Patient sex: M
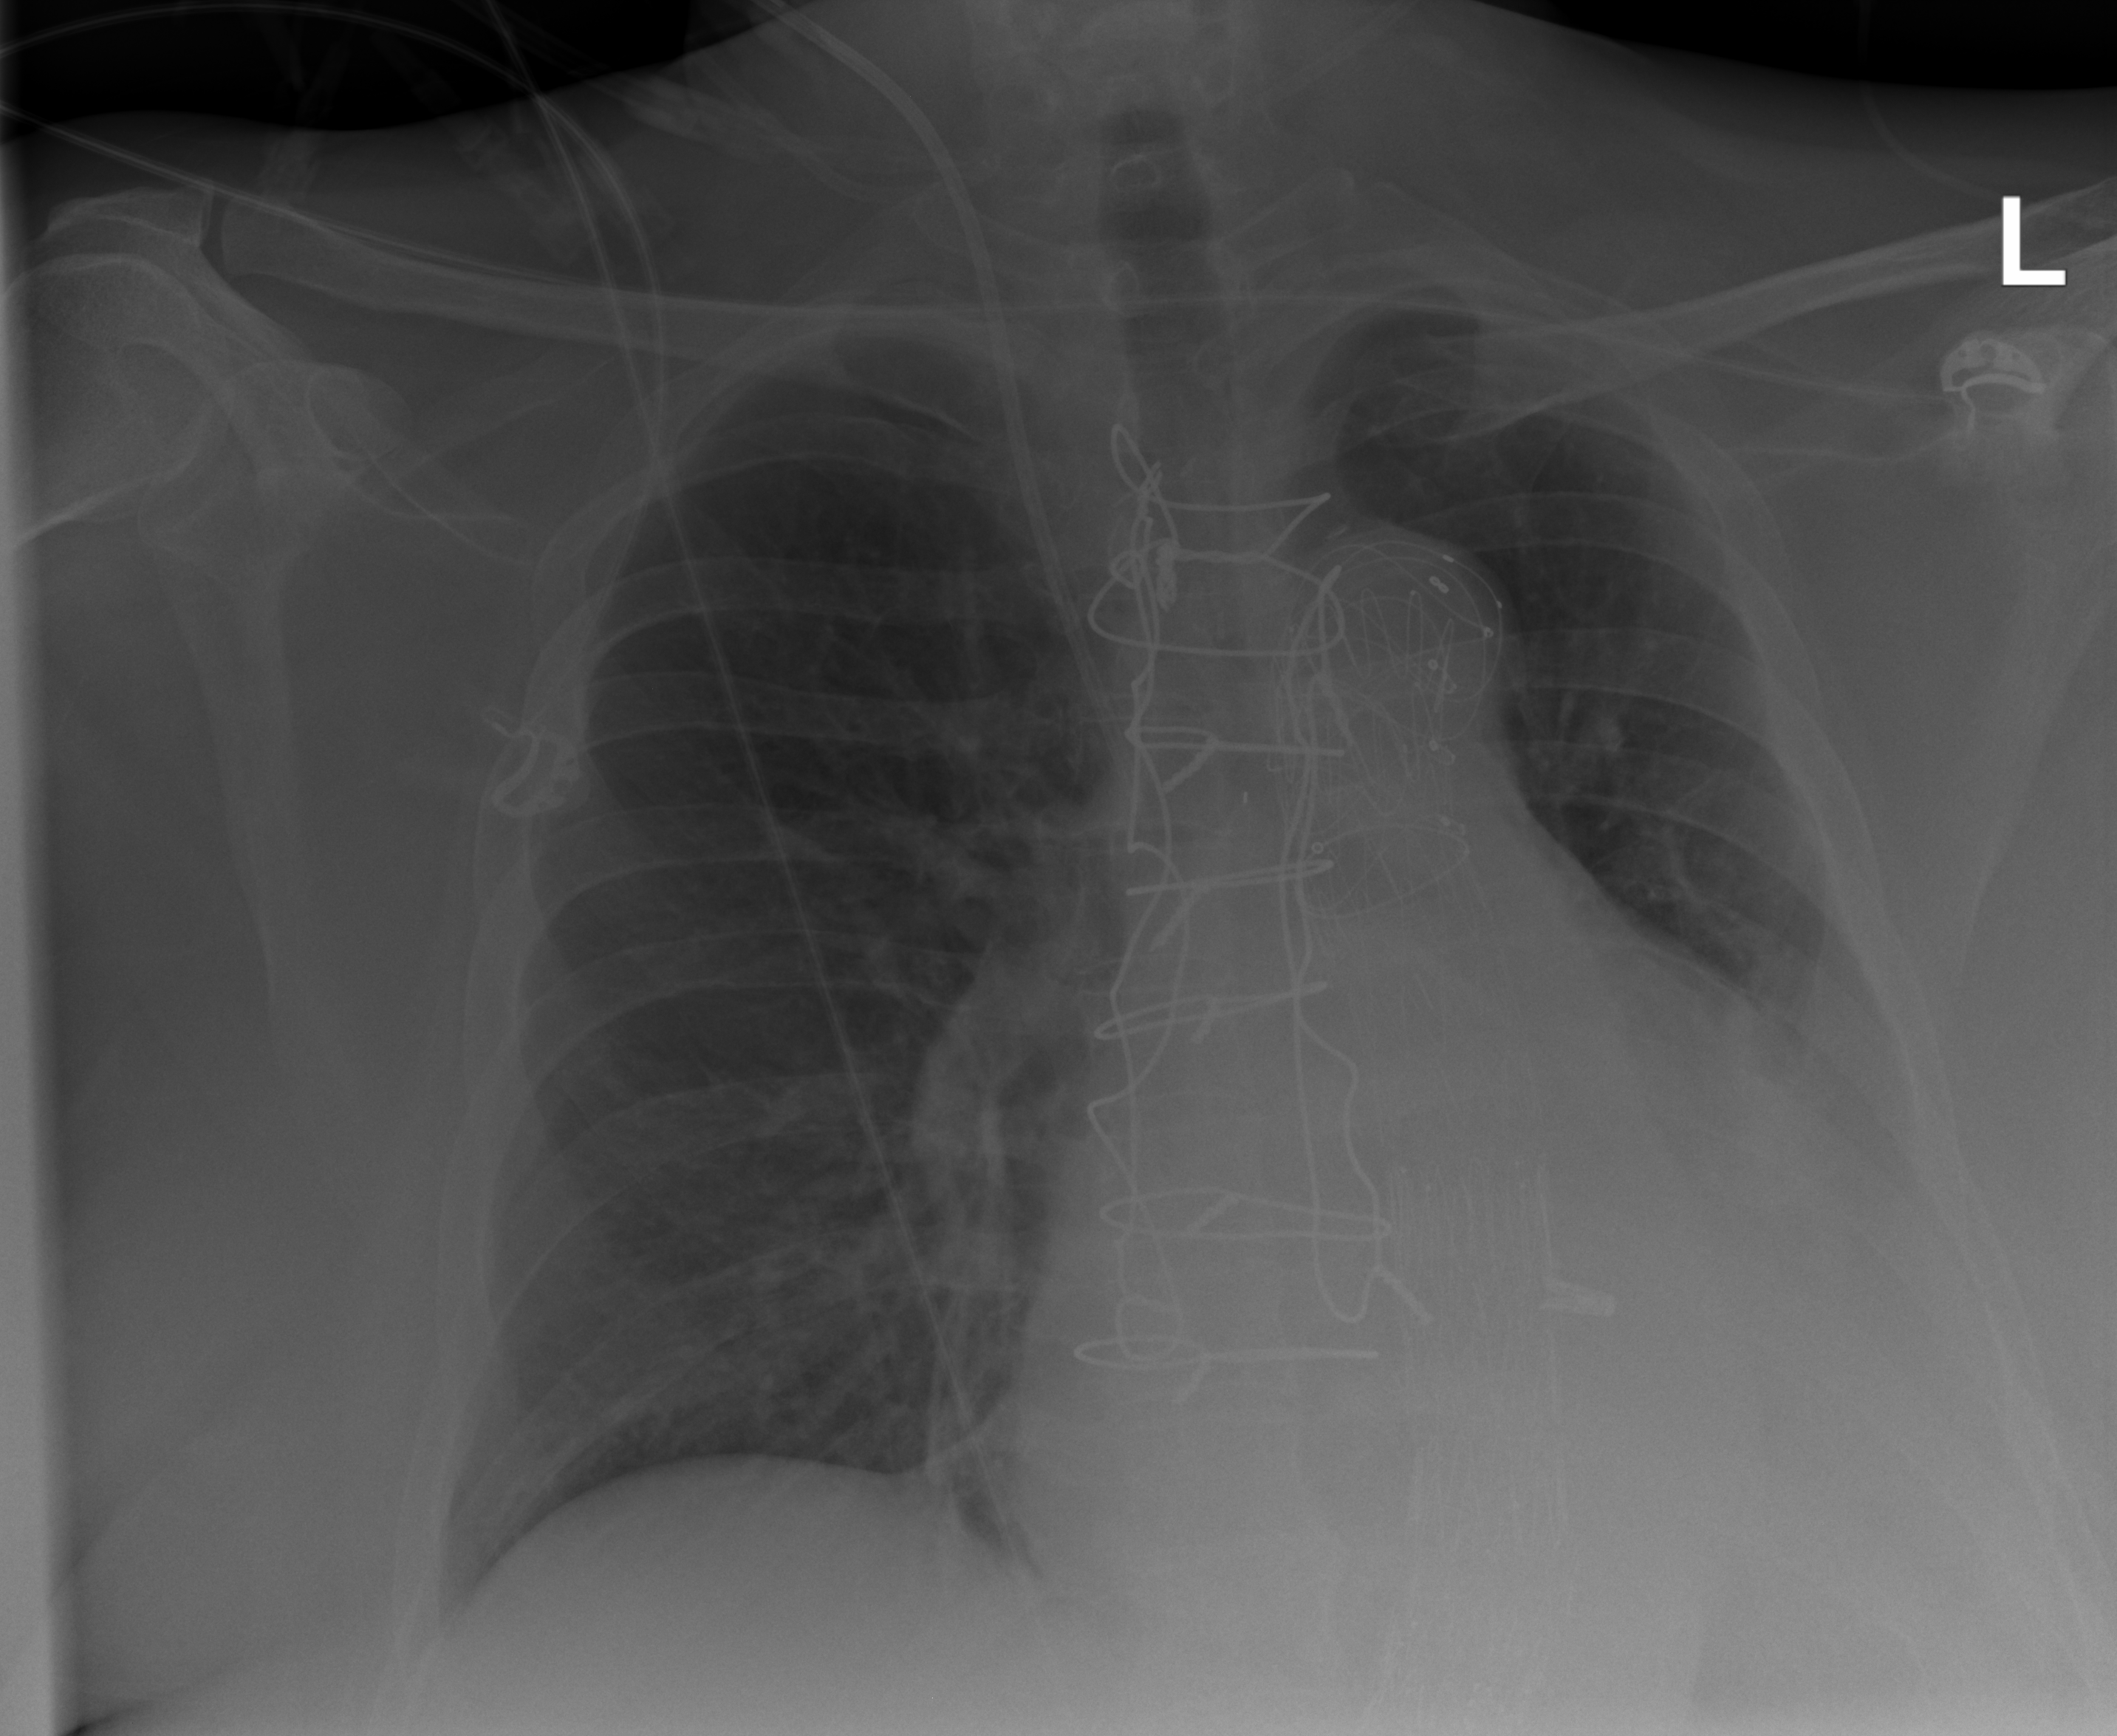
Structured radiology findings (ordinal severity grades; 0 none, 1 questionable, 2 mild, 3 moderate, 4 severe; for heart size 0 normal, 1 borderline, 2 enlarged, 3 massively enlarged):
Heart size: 2
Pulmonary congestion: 0
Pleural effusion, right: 0
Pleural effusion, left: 3
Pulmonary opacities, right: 0
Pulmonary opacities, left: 1
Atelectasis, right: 0
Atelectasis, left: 3